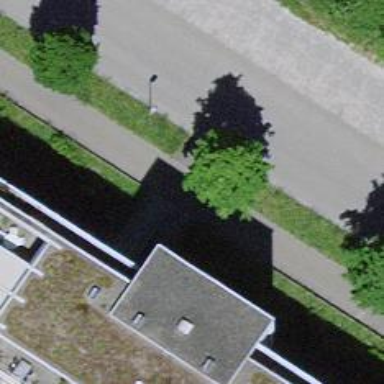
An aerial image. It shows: Tree-lined avenue.